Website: home-depot
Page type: payment
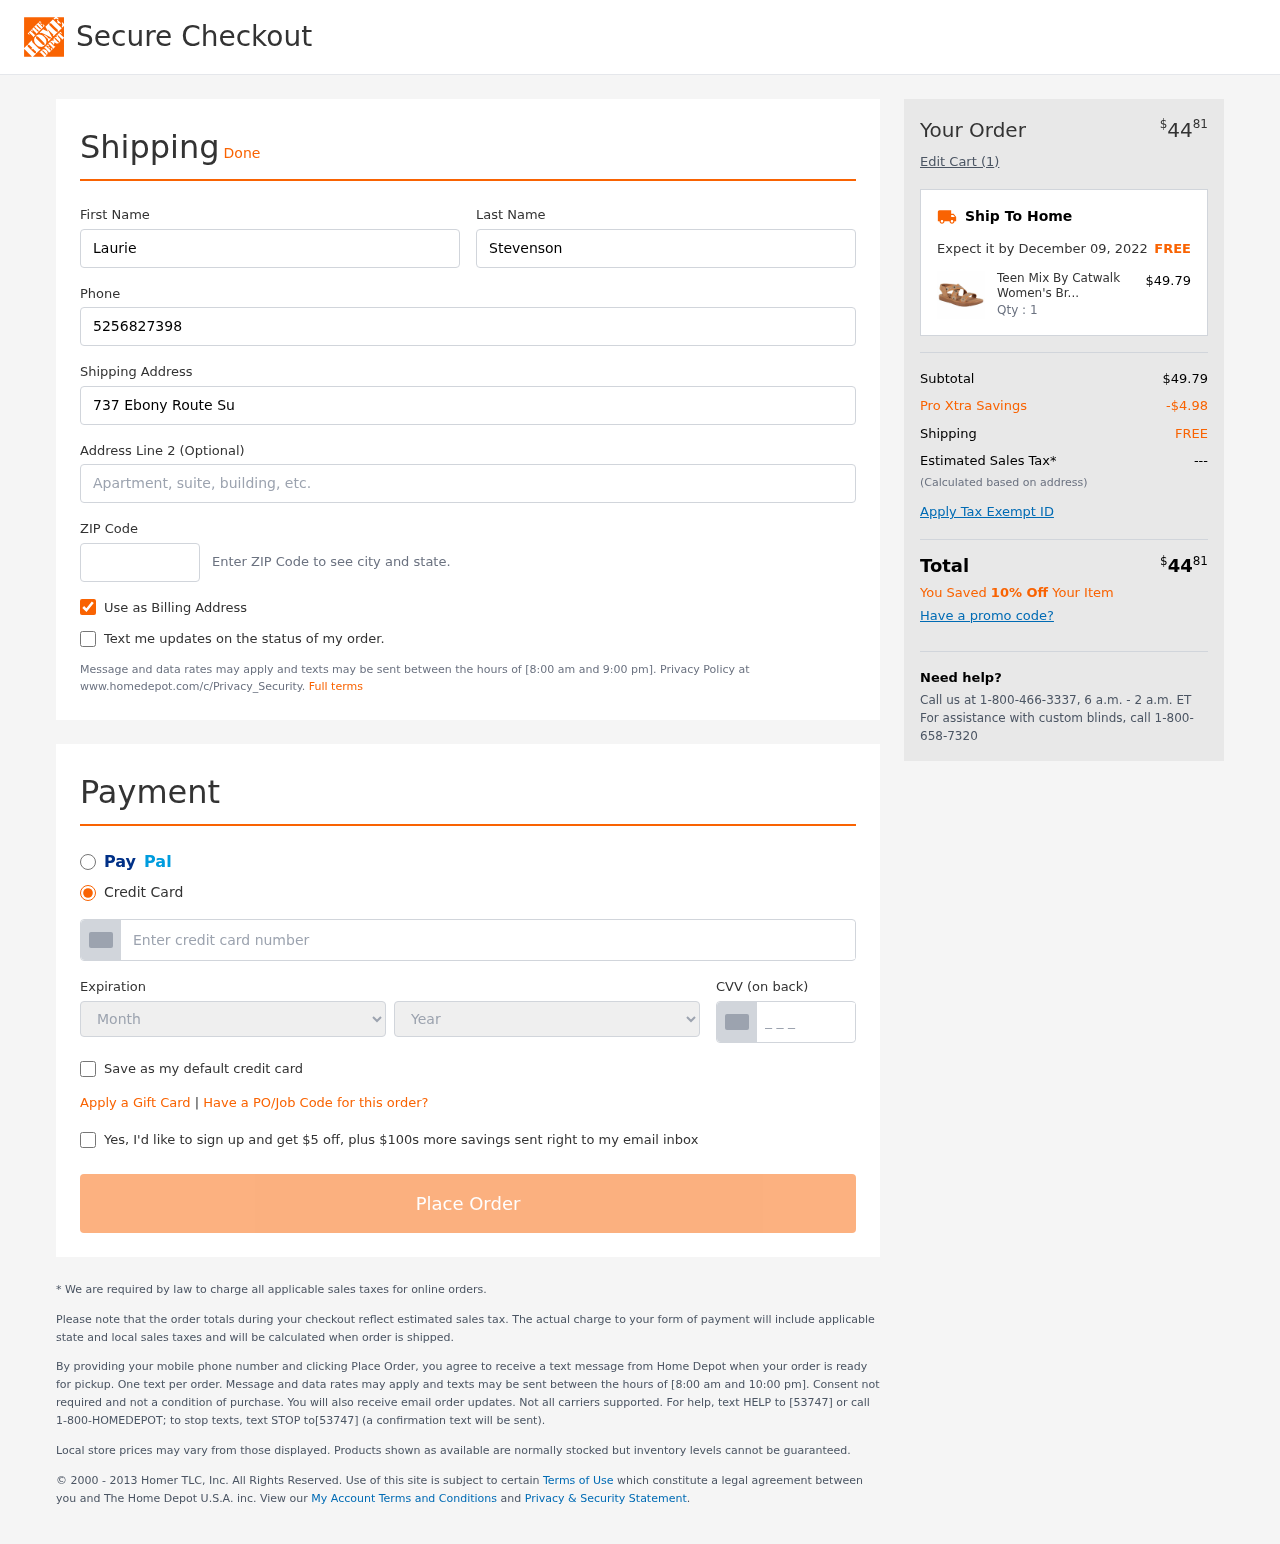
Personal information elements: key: PII_CARD_CVV
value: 6151
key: PII_CARD_EXPIRY_MONTH
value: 09
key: PII_CARD_EXPIRY_YEAR
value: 28
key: PII_CARD_NUMBER
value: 3497 5562 8269 473
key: PII_FIRSTNAME
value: Laurie
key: PII_LASTNAME
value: Stevenson
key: PII_PHONE
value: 5256827398
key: PII_POSTCODE
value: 24108
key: PII_STREET
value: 737 Ebony Route Suite 677
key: PII_STREET2
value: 7601 Jones Harbors
Product elements: key: PRODUCT1_NAME
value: Teen Mix By Catwalk Women's Brown Footwear-4 UK (36 EU) (6 US) (TM4262BR_A)
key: PRODUCT1_PRICE
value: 49.79
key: PRODUCT1_QUANTITY
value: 1
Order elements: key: ORDER_TOTAL
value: $4481
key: ORDER_NUM_ITEMS
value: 1
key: ORDER_DELIVERY_DATE
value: December 09, 2022
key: ORDER_SUBTOTAL
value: $49.79
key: ORDER_DISCOUNT
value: -$4.98
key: ORDER_SHIPPING_COST
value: FREE